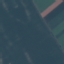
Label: AnnualCrop